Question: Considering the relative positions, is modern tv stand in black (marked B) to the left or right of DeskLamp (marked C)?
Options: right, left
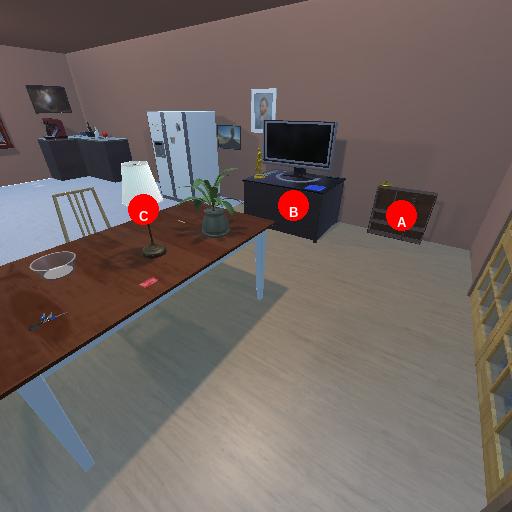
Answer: right